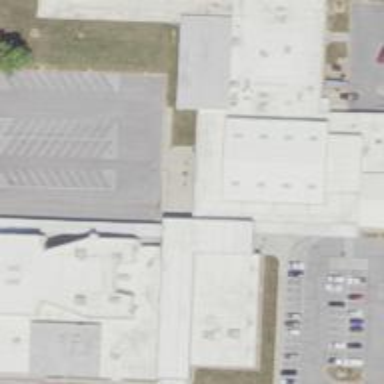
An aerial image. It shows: School building.